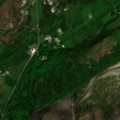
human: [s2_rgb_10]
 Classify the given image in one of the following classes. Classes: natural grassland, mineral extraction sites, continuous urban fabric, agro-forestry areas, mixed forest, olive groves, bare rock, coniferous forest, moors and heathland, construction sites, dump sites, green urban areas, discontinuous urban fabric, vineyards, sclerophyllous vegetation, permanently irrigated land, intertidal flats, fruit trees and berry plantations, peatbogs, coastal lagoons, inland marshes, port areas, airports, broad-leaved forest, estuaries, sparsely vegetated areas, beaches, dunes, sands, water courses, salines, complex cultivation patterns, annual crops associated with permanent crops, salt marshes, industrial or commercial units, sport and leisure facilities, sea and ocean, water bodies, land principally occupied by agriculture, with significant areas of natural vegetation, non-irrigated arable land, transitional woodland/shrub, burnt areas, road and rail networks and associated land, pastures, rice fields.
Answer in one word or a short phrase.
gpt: pastures, land principally occupied by agriculture, with significant areas of natural vegetation, broad-leaved forest, mixed forest, salt marshes, intertidal flats